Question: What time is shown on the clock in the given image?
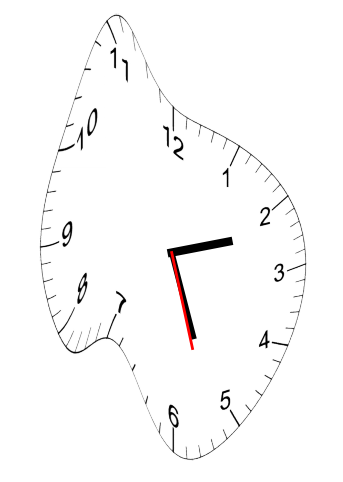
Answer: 02:26:27